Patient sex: M
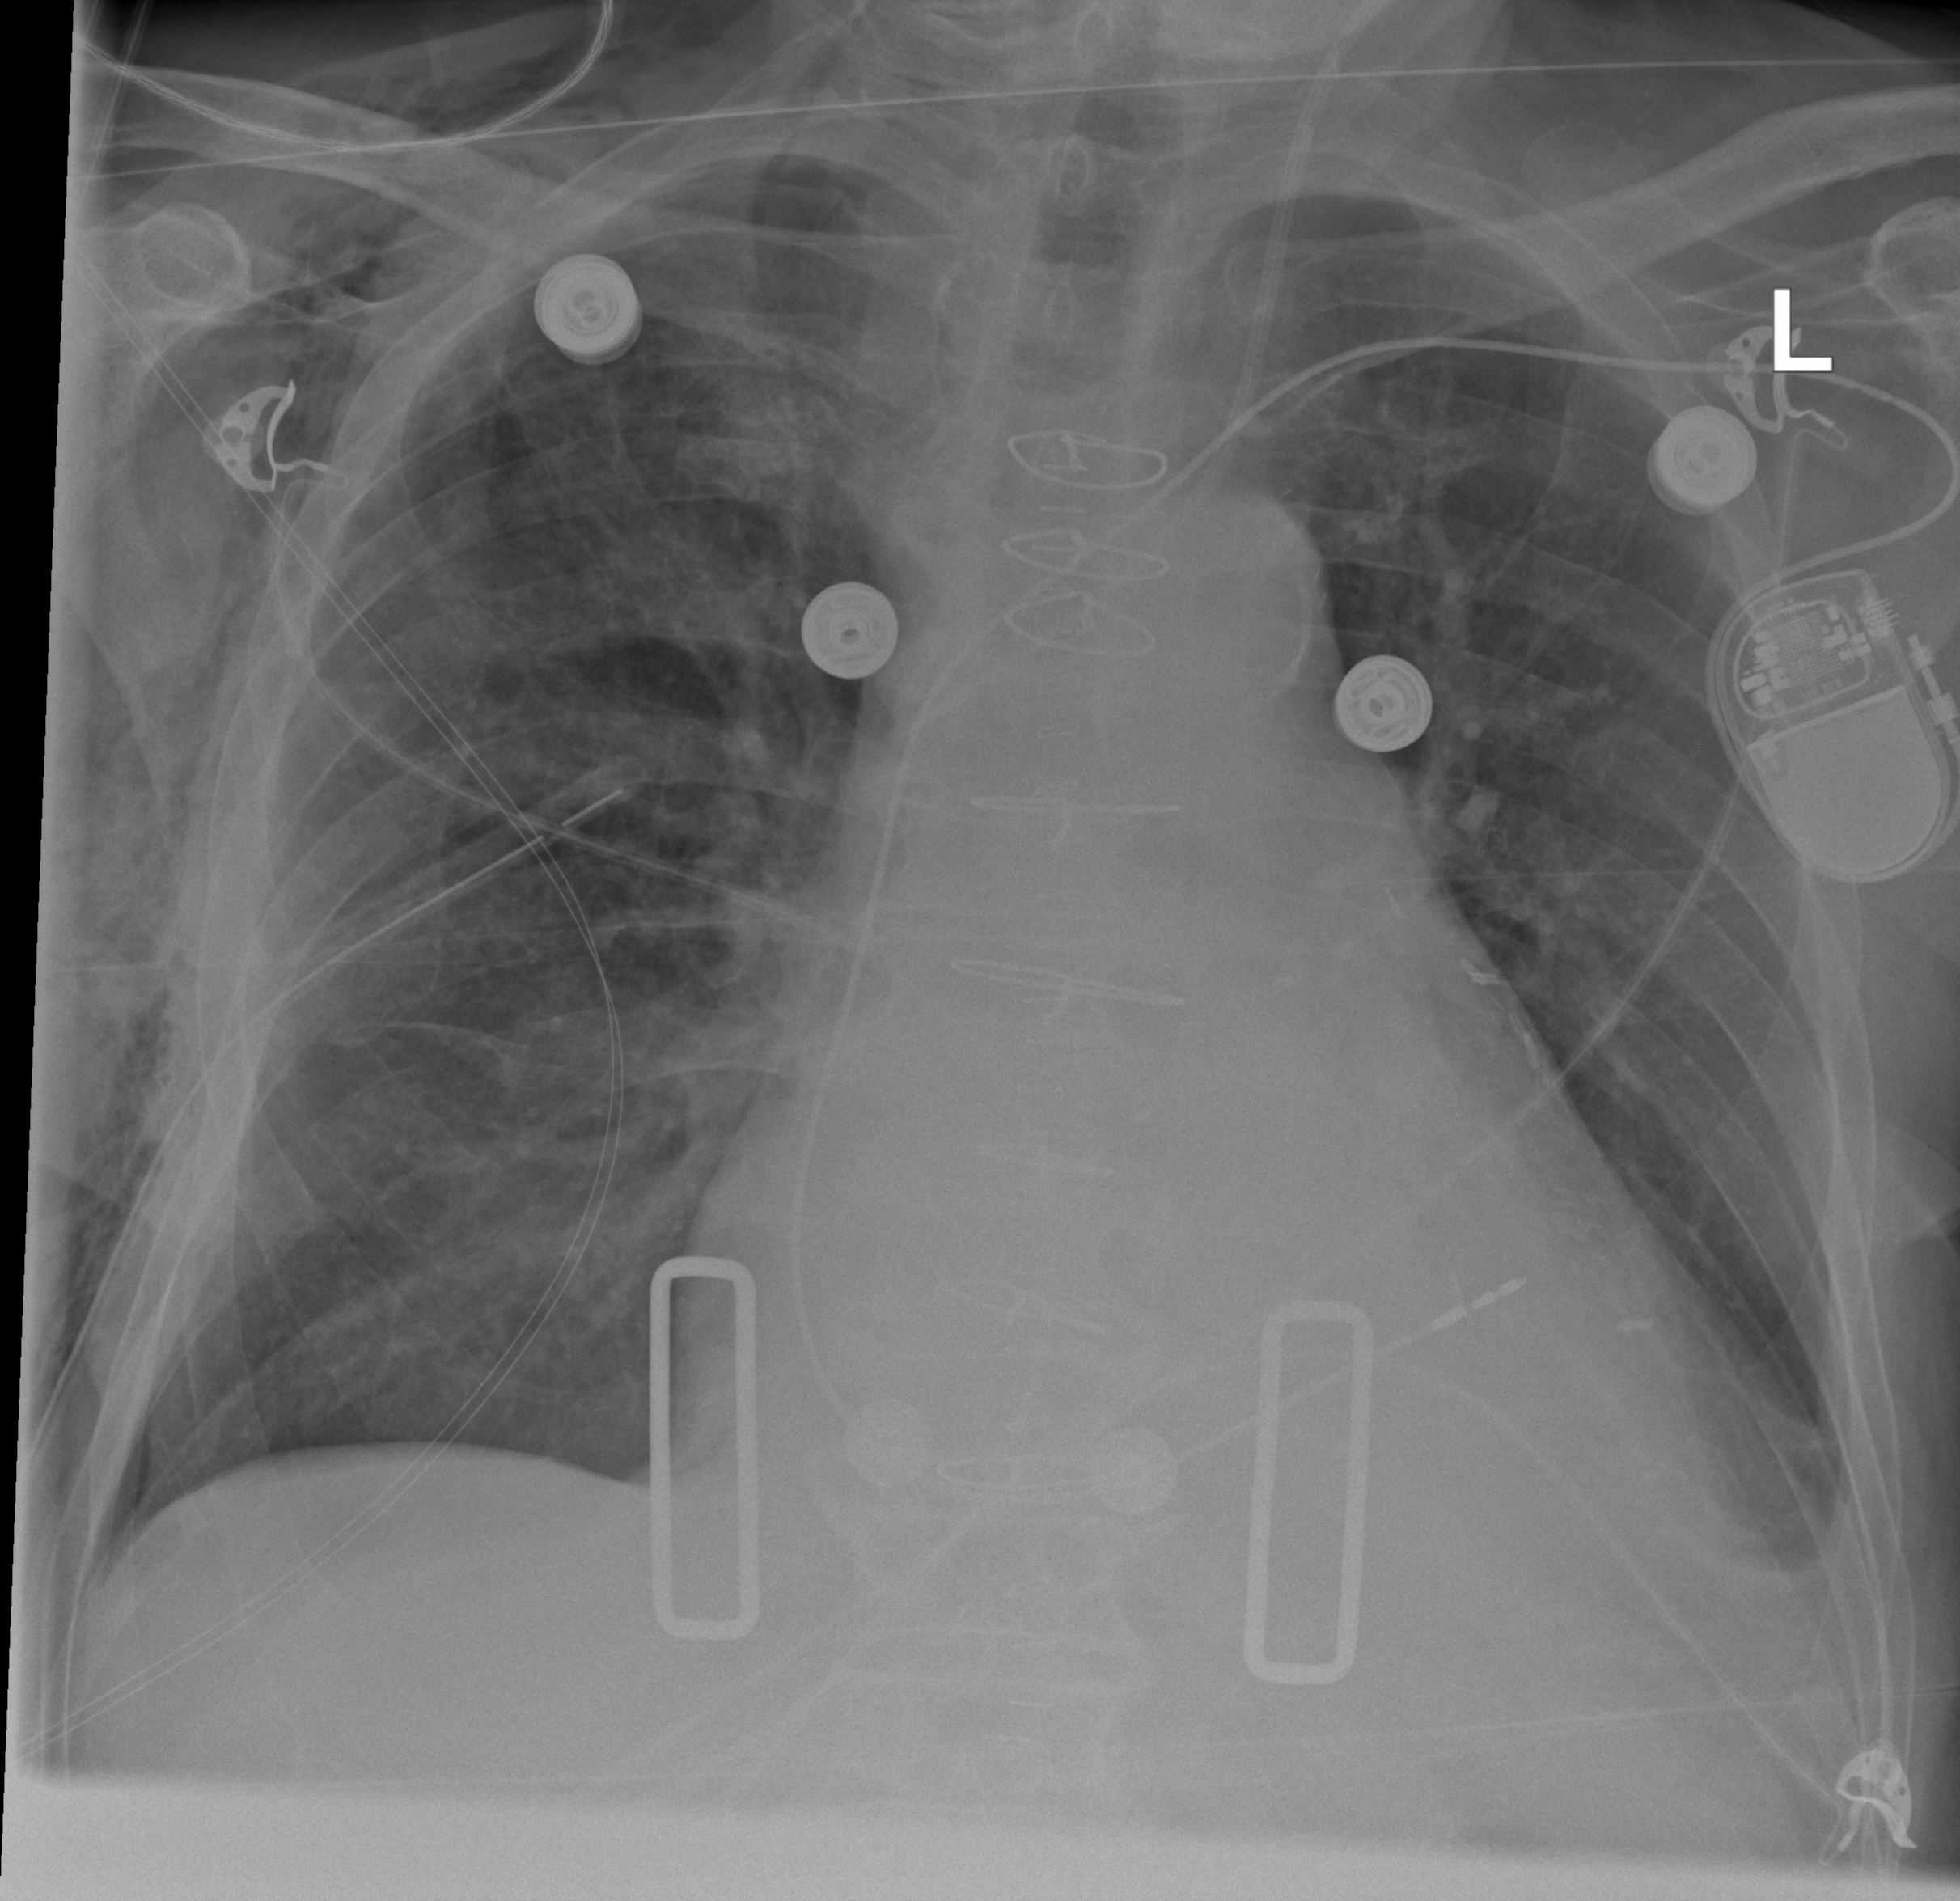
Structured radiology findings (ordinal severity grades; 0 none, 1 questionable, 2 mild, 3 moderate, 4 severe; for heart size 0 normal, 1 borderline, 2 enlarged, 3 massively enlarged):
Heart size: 2
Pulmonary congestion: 0
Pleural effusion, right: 0
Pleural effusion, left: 2
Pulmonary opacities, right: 2
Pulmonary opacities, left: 0
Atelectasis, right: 0
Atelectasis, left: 2